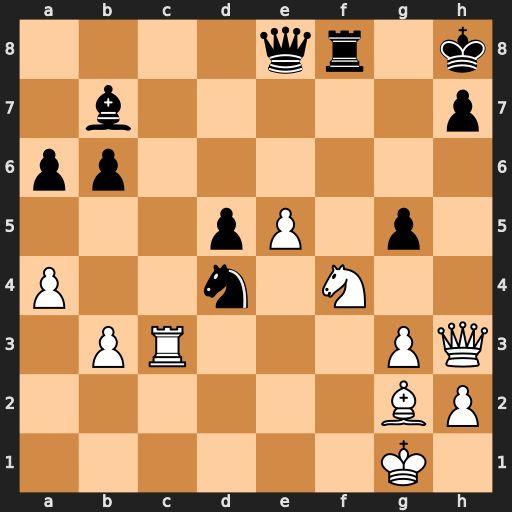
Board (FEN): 4qr1k/1b5p/pp6/3pP1p1/P2n1N2/1PR3PQ/6BP/6K1
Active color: w
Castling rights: -
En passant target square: -
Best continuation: Rc7 Rf7 Qh5